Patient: sex M, age 64
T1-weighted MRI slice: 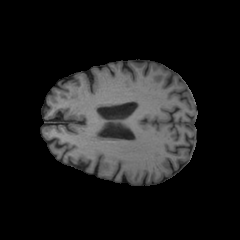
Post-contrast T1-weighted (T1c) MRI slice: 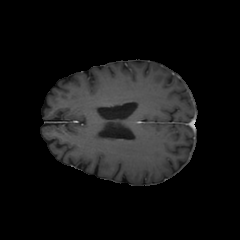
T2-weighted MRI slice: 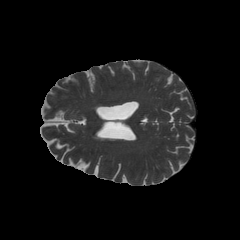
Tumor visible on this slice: yes
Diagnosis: Astrocytoma, IDH-wildtype
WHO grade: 3